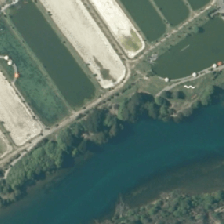
Land cover: low_producing_grassland